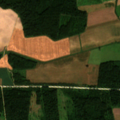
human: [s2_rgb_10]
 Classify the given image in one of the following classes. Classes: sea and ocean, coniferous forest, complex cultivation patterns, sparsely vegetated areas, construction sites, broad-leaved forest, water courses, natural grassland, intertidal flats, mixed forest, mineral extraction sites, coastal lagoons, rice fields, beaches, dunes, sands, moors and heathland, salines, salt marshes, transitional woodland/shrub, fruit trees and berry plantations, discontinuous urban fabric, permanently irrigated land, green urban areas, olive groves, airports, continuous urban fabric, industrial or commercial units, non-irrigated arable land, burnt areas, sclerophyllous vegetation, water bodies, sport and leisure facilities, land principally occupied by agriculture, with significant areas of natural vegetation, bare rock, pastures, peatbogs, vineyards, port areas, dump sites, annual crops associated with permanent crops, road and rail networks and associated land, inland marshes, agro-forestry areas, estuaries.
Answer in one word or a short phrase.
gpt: non-irrigated arable land, complex cultivation patterns, coniferous forest, mixed forest, transitional woodland/shrub